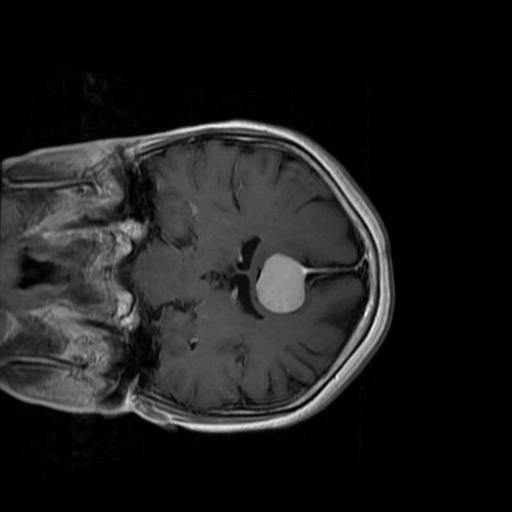
Label: brain_menin